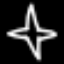
Label: airplane